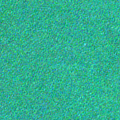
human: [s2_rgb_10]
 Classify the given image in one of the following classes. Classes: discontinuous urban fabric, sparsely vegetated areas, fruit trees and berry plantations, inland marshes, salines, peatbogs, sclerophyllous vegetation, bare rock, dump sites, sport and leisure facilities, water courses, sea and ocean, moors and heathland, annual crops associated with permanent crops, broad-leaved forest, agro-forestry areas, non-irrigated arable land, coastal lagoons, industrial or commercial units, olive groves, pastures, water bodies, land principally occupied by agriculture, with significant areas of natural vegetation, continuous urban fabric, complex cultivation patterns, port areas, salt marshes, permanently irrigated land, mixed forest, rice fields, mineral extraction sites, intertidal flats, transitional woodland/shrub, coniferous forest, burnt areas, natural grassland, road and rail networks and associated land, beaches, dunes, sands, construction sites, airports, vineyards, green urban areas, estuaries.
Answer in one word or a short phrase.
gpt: sea and ocean